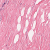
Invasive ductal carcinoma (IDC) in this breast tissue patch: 0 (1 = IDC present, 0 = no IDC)